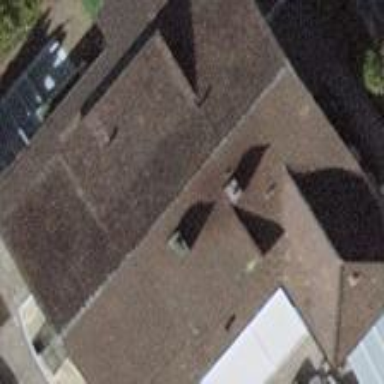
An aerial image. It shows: Gabled building.